Question: I don't know how I should handle passed objects pointer in my non-default constructor. I am doing this program wrong because I feel like I don't know what I'm doing.
I've been stuck on this for a day and a half and I just don't understand it. I will post majority of my homework where I must use default constructor and non default constructor. I will also include the class diagram that I'm using so you can see how variables/classes/methods function.
What should I be doing with passed pointers inside of non-default constructor? I can't assign any values through here because it will tell me that its inaccessible. In this piece of code:
'''
Book::Book(string title, Author *pAuthor, Publisher *pPublisher, double price)
{
setTitle(title);
setPrice(price);
}
'''
Any idea how to use those pointers? Right now I can correctly pass everything by using default constructor, but I'm probably doing this wrong since I am using additional objects. Basically I shouldn't have 2 lines with 'Author author;' and 'Publisher publisher;' but I don't care at this point.
Please help!
Book.cpp file
'''
#include <iostream>
#include <sstream>
using namespace std;
#include "Book.h"
#include "Publisher.h"
#include "Author.h"
class Book
{
public:
Book();
Book(string title, Author *pAuthor, Publisher *pPublisher, double price);
~Book();
void setTitle(string title);
void setAuthorName(string first, string last);
void setPublisher(string name, string address, string city);
void setPrice(double price);
string convertDoubleToString(double number);
string getBookInfo();
private:
string title;
double price;
Author *pAuthor;
Publisher *pPublisher;
Author author;
Publisher publisher;
};
Book::Book()
{
}
Book::Book(string title, Author *pAuthor, Publisher *pPublisher, double price)
{
setTitle(title);
setPrice(price);
}
Book::~Book()
{
}
void Book::setTitle(string title)
{
this->title = title;
}
void Book::setAuthorName(string first, string last)
{
author.setFirstName(first);
author.setLastName(last);
}
void Book::setPublisher(string name, string address, string city)
{
publisher.setName(name);
publisher.setAddress(address);
publisher.setCity(city);
}
void Book::setPrice(double price)
{
this->price = price;
}
string Book::convertDoubleToString(double number)
{
return static_cast<ostringstream*>( &(ostringstream() << number) ) -> str();
}
string Book::getBookInfo()
{
return title + "
" + author.getFullName() + "
" + publisher.getPublisherInfo() + "
" + "$" + convertDoubleToString(price);
}
'''
Main.cpp file:
'''
#include <iostream>
#include <string>
using namespace std;
#include "Book.h"
int main()
{
system("cls");
cout << "Book 1" << endl;
Author *pAuthor = new Author("John", "Doe");
Publisher *pPublisher = new Publisher("Wrox", "10475 Crosspoint Blvd.", "Indianapolis");
Book *pBook = new Book("Memory Management", pAuthor, pPublisher, 39.99);
cout << pBook->getBookInfo() << endl;
cout << endl << "Book 2" << endl;
Book book;
book.setTitle("Advanced C++ Programming");
book.setAuthorName("Linda", "Smith");
book.setPublisher("Microsoft Press", "One Microsoft Way", "Redmond");
book.setPrice(49.99);
cout << book.getBookInfo() << endl << endl;
system("pause");
return 0;
};
'''
Author.cpp file:
'''
#include <iostream>
#include <string>
using namespace std;
class Author
{
public:
Author();
Author(string first, string last);
string getFullName();
void setFirstName(string first);
void setLastName(string last);
private:
string firstName;
string lastName;
};
Author::Author()
{
}
Author::Author(string first, string last)
{
setFirstName(first);
setLastName(last);
}
string Author::getFullName()
{
return firstName + " " + lastName;
}
void Author::setFirstName(string first)
{
this->firstName = first;
}
void Author::setLastName(string last)
{
this->lastName = last;
}
'''
Class Diagram:

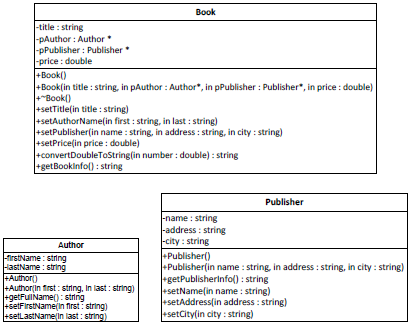
Answer: After few minutes talking to my classmate I figured out that I was missing few vital lines of code.
I guess the problem with my question was that I don't understand pointers how I should have. After few tips from professor and classmates I knew that I was missing few lines of code within default and non-default constructor.
Here I will show what I was exactly looking for:
file:
'''
#include <iostream>
#include <string>
using namespace std;
#include "Book.h"
int main()
{
system("cls");
cout << "Book 1" << endl;
Author *pAuthor = new Author("John", "Doe");
Publisher *pPublisher = new Publisher("Wrox", "10475 Crosspoint Blvd.", "Indianapolis");
Book *pBook = new Book("Memory Management", pAuthor, pPublisher, 39.99);
cout << pBook->getBookInfo() << endl;
cout << endl << "Book 2" << endl;
Book *book = new Book();
book->setTitle("Advanced C++ Programming");
book->setAuthorName("Linda", "Smith");
book->setPublisher("Microsoft Press", "One Microsoft Way", "Redmond");
book->setPrice(49.99);
cout << book->getBookInfo() << endl << endl;
system("pause");
return 0;
};
'''
file:
'''
#include <iostream>
#include <sstream>
using namespace std;
#include "Book.h"
Book::Book()
{
pAuthor = new Author();
pPublisher = new Publisher();
}
Book::Book(string title, Author* pAuthor, Publisher* pPublisher, double price)
{
this->title = title;
this->price = price;
this->pPublisher = pPublisher;
this->pAuthor = pAuthor;
}
Book::~Book()
{
delete pAuthor;
delete pPublisher;
}
void Book::setTitle(string title)
{
this->title = title;
}
void Book::setAuthorName(string first, string last)
{
pAuthor->setFirstName(first);
pAuthor->setLastName(last);
}
void Book::setPublisher(string name, string address, string city)
{
pPublisher->setName(name);
pPublisher->setAddress(address);
pPublisher->setCity(city);
}
void Book::setPrice(double price)
{
this->price = price;
}
string Book::convertDoubleToString(double number)
{
return static_cast<ostringstream*>( &(ostringstream() << number) ) -> str();
}
string Book::getBookInfo()
{
return title + "
" + pAuthor->getFullName() + "
" + pPublisher->getPublisherInfo() + "
" + "$" + convertDoubleToString(price);
}
'''